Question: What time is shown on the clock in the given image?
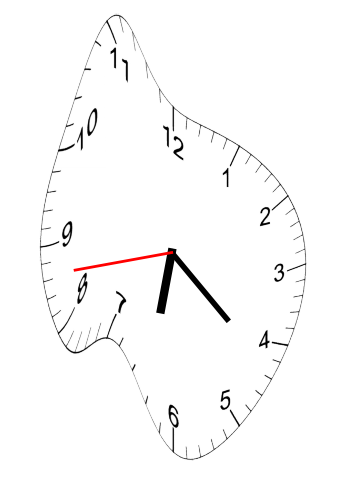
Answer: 06:21:43